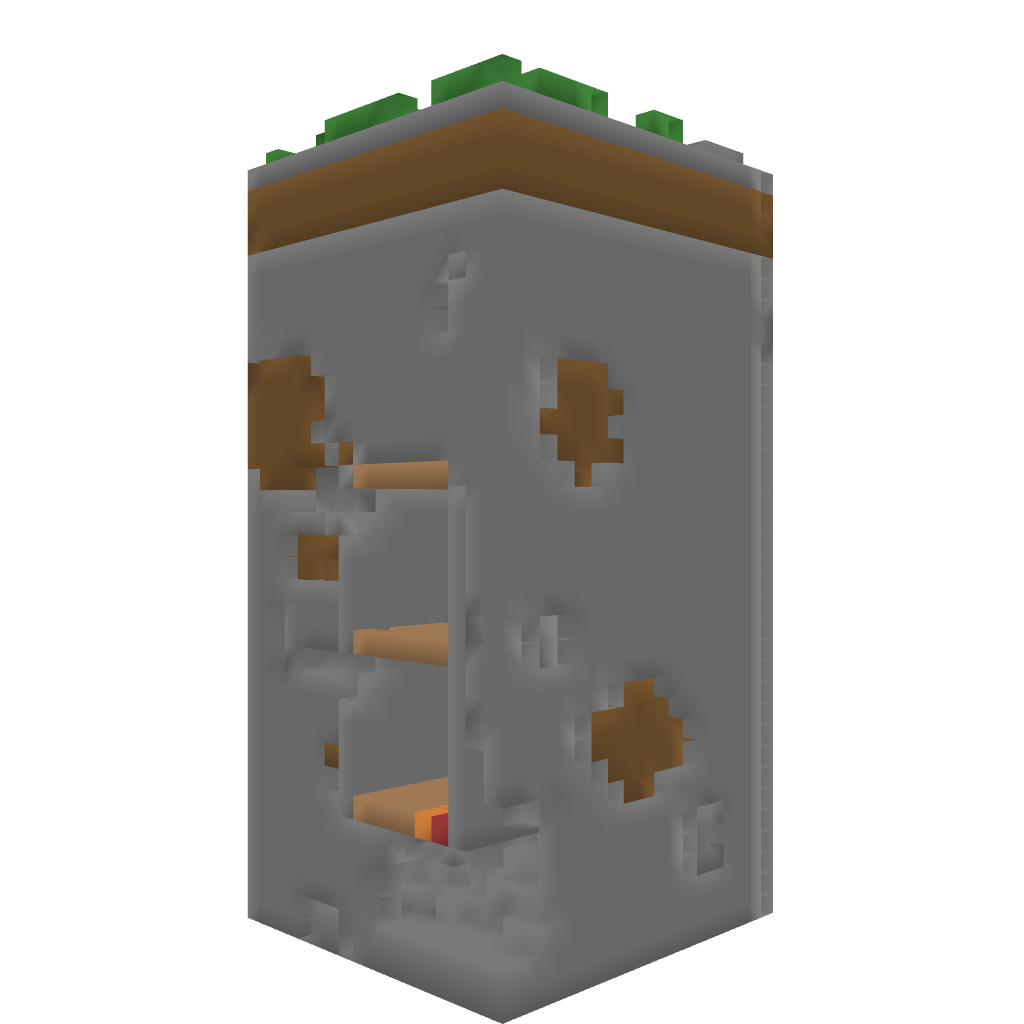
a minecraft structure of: Underground base trash low quality earth